Field crop: maize
Growth stage: 2
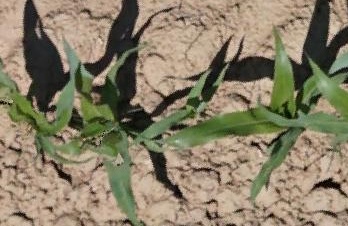
Species: maize